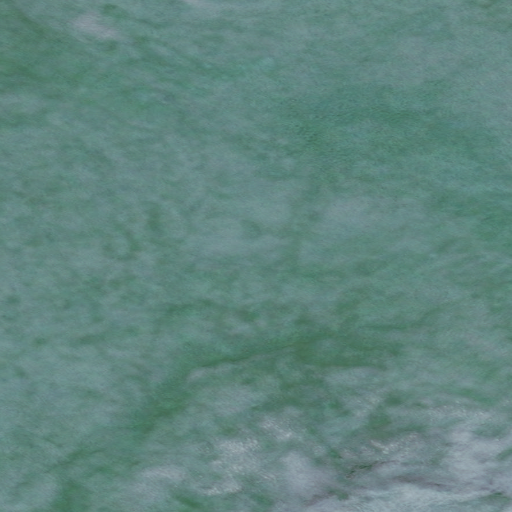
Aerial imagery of valley in Alaska named Kodogh containing only unknown